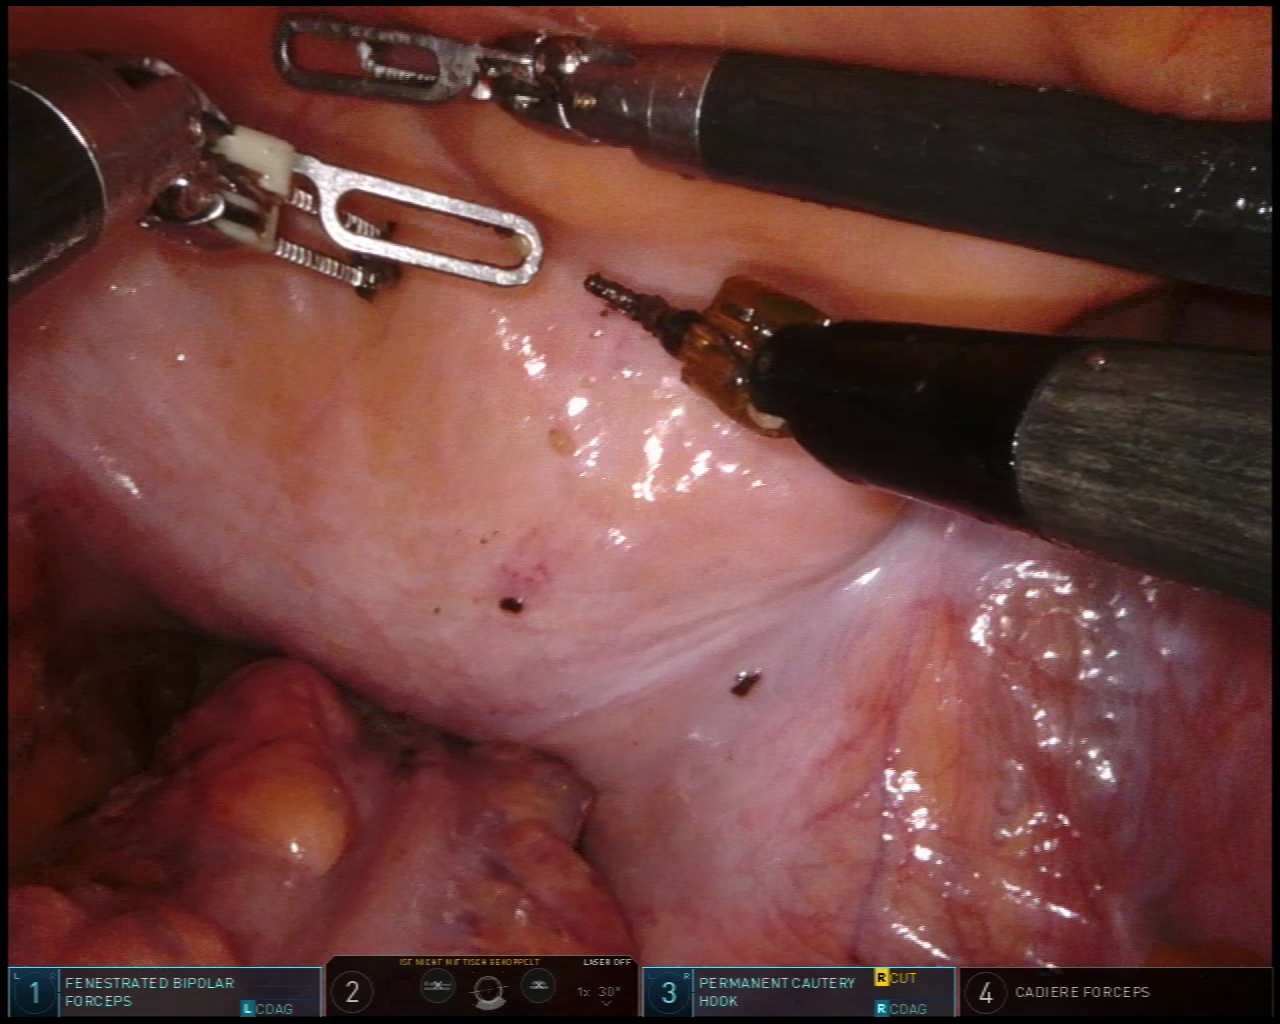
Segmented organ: colon
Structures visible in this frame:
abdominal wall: yes
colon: yes
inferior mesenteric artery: no
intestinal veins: no
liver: no
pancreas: no
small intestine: no
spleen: no
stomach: no
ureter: no
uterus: no
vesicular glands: no